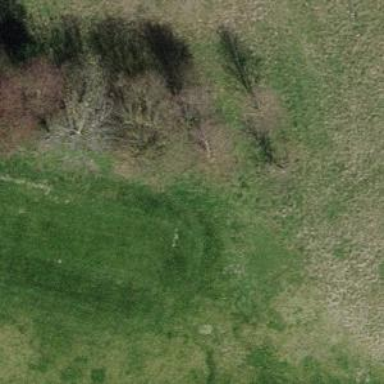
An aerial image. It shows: Grass area designated as golf tee.